Question: I want to upload video files using php and the html form, the php code and the error as follows.
I can upload almost any other file type (image, zip, text etc after changing relevant code) except videos (.mp4, .flv, .avi).
UPDATE: I've uploaded the form as an image:

'''
<form enctype="multipart/form-data" action="saveVideo.php" method="post" >
<input type="text" name="txtCardNo" size="6" maxlength="6"autofocus required/>
<input type="file" name="video" required/>
<input type="hidden" name="MAX_FILE_SIZE" value="26214400" />
<input type="submit" value="Submit" class="ok"/>
'''
'''
require_once('config.php');
// get info from the form
$card = trim($_POST['txtCardNo']); //7th line (error 1)
// directory where Videos will be saved
$target = "videos/";
$target = $target . basename($card . ".mp4"); //rename the video
$video = $card . ".mp4"; //name saved in the db
echo $_FILES["video"]["type"]; //14th line (error 2)
if ($_FILES["video"]["type"] == "video/mp4"){ //check for .mp4
if ($_FILES['video']['size'] > $_POST['MAX_FILE_SIZE']){ //check file size
$_SESSION['error'] = "Video size should be less than 25MB.!";
}else{
$check = mysql_query("SELECT SN FROM Videos WHERE CardNo = '$card'"); //check for existing image
if (mysql_num_rows($check) < 1){
$sql_query = "INSERT INTO Videos (CardNo, Video, Date) VALUES ('$card', '$video', NOW())";
}else{
$sql_query = "UPDATE Videos SET CardNo ='$card', Video = '$video', Date = NOW() WHERE CardNo = '$card' LIMIT 1";}
if(mysql_query($sql_query, $dbLink) or die(mysql_error())){
if(move_uploaded_file($_FILES['video']['tmp_name'], $target)){ //move video to videos folder
$_SESSION['error'] = "The file ". basename( $_FILES['video']['name']). " uploaded successfully.!";
}else {
$_SESSION['error'] = "Error moving record.!"; }
}else{
$_SESSION['error'] = "Error updating record.!"; }}
}else{
$_SESSION['error'] = "Invalid file type. Allowed only .mp4, video format.!";
} etc..
'''
'''
Notice: Undefined index: txtCardNo in C:\xampp\htdocs\video\saveVideo.php on line 7
Notice: Undefined index: video in C:\xampp\htdocs\video\saveVideo.php on line 14
'''
I've used the same code (with image attributes) for image upload and it worked perfectly. But when uploading video this gave me lot of errors and some are corrected. Now I can't get the post data from the form in to the saveVideo.php (I checked the 7th and 14th line but no success).
Thanks in advice.
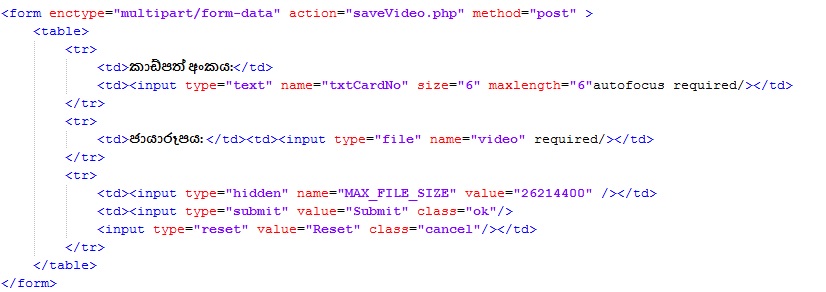
Answer: For the life of me, I can't really figure out what's wrong here. I do have a suggestion though, and that is to upgrade your installation of XAMPP to the latest version. Usually upgrading fixes whatever bugs are present in the previous install. I am myself currently running on 1.8.1, and was unable to reproduce your error, so maybe if you upgrade, it will fix whatever was amiss.